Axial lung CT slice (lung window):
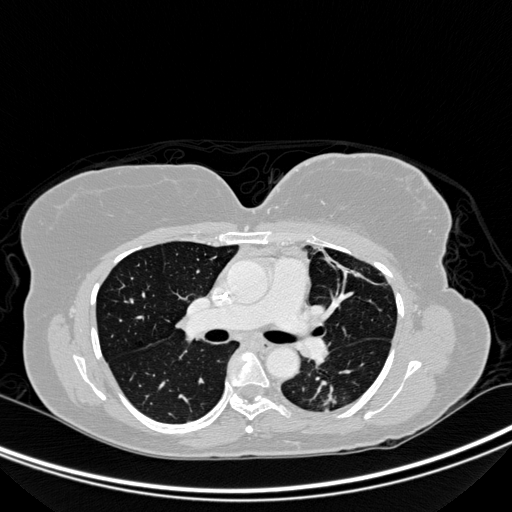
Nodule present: yes
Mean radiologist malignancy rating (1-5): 2